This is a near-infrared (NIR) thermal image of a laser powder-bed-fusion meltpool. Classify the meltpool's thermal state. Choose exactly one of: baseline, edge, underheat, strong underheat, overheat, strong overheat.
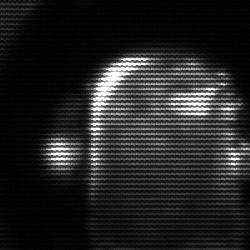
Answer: baseline